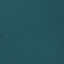
Land use / land cover: SeaLake